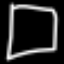
Label: square